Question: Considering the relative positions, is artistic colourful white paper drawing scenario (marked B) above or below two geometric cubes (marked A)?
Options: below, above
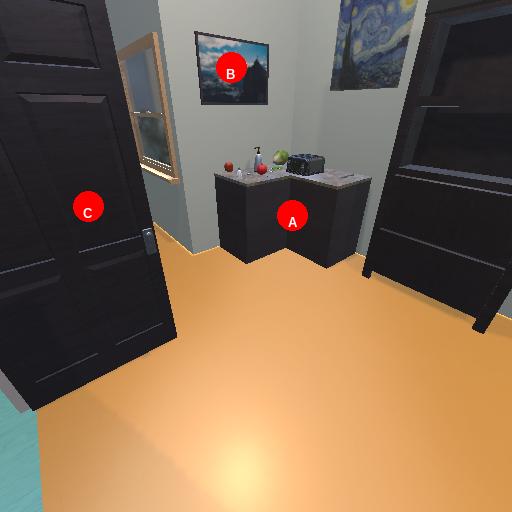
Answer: below